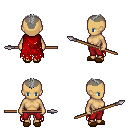
a pixel art fantasy rpg character, female body template, human, tanned skin, red tattered cape, red pants, gray short mohawk hairstyle, brown slippers, spear, four views (front, back, left, right), 2x2 character sprite sheet, small pixel art, hard edges, no anti-aliasing